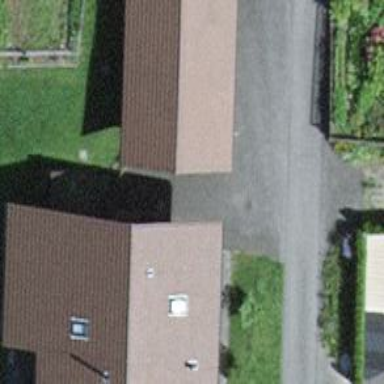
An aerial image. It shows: Garage.